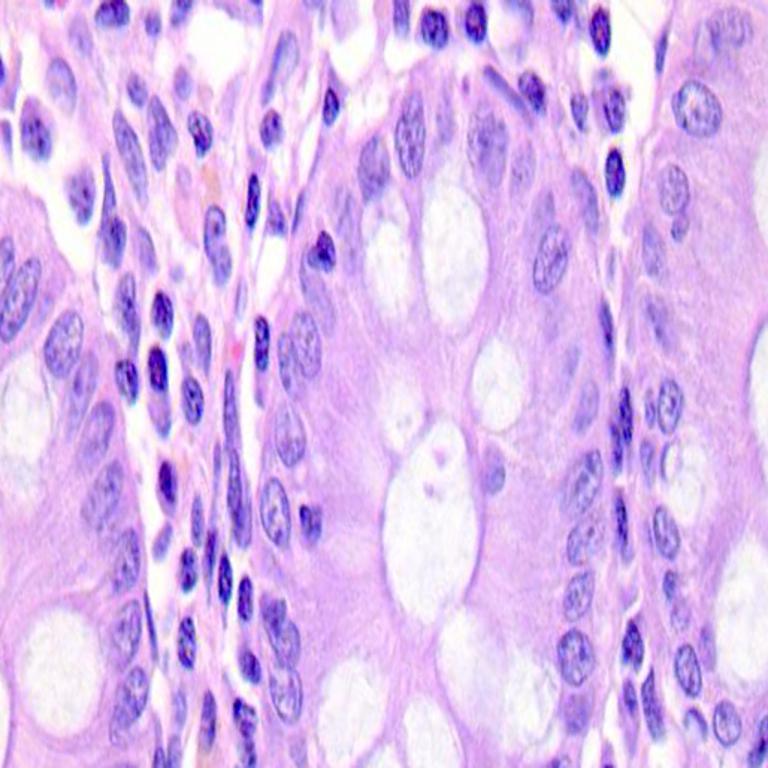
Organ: colon
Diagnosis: benign